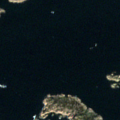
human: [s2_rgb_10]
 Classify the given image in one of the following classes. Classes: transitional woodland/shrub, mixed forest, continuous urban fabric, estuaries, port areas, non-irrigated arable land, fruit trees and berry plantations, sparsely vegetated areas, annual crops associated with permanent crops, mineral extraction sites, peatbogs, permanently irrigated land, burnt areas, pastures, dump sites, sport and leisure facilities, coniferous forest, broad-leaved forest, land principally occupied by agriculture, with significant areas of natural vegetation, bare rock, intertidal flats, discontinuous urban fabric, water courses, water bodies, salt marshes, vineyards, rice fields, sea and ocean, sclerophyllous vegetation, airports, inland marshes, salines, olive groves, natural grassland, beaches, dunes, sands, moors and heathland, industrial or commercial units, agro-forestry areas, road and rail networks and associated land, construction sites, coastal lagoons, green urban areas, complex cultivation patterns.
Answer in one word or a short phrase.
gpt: sea and ocean